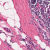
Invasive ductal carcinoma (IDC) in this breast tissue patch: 0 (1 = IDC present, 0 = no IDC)